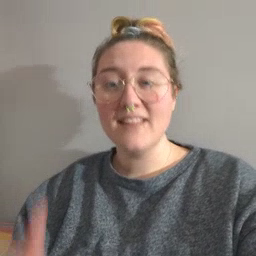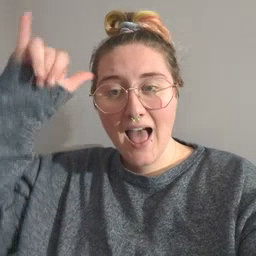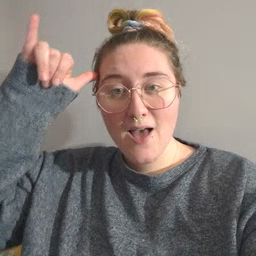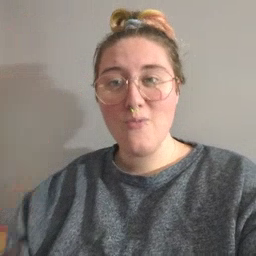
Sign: cow